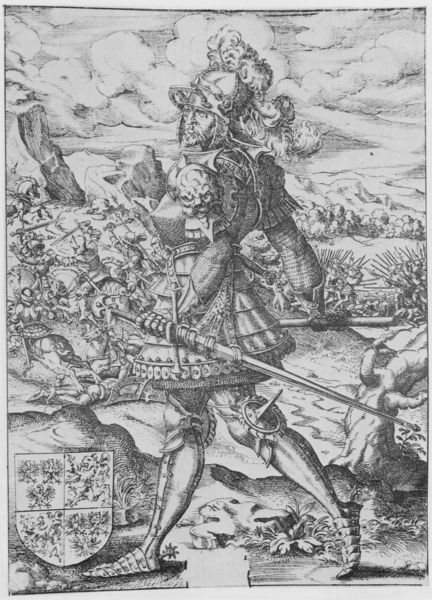
Titel: Bildnis des Gripho (Cyripho)
Künstler: Jost Amman
Institution: (Seriendruck)
Schlagwörter: baum, berg, dunkel, feder, felsen, held, himmel, kampf, kämpfer, mann, weiß, wolken, landschaft, grau, hell, hintergrund, kleid, schwarz, zeichnung, blick, tiere, wolke, hochformat, barock, federn, portrait, feld, hügel, pose, adel, pflanzen, renaissance, reiter, federbusch, schuhe, stab, berge, krieg, schlacht, soldaten, waden, druck, schwarzweiss, schraffur, stich, militär, schwert, schwerter, uniform, waffen, soldat, degen, helm, ritter, armee, heer, rüstung, sieg, wappen, triumph, harnisch, krieger, lanzen, ritterrüstung, feldherr, speer, speere, helmbusch, sporen, kupferstich, sporn, rüstungen, waffenrock, beinschienen, langschwert, ferderbusch, ann, einblatt, lanzknecht, milit#r, viegeteilt, kelmbusch